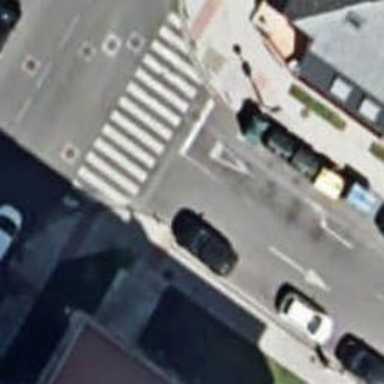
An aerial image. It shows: Bollard barrier.